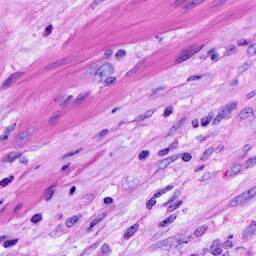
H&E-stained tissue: Ovarian